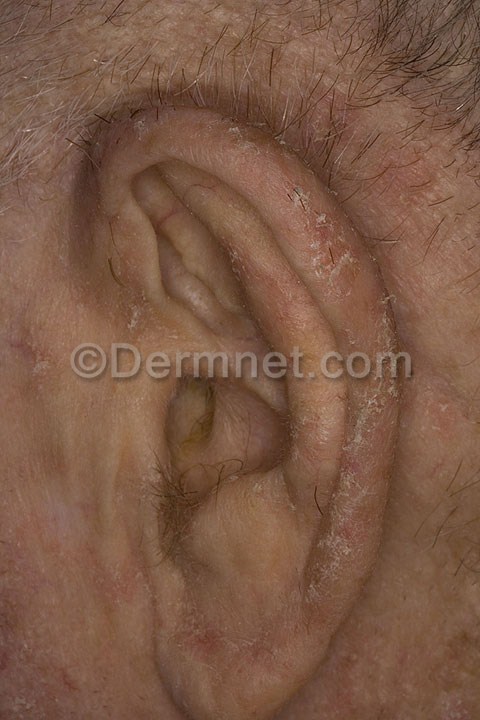
Disease: Actinic Keratosis Basal Cell Carcinoma and other Malignant Lesions